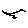
Label: bird